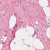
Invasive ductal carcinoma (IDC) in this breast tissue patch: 0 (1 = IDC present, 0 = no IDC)